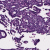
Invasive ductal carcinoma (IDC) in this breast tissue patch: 0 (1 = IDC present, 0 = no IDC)